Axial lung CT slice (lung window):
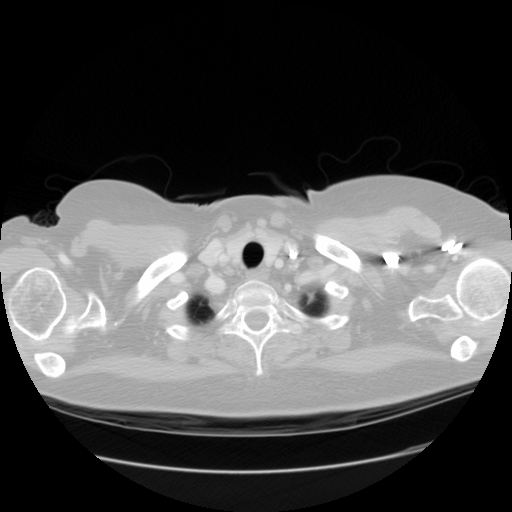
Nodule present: no